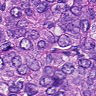
Metastatic tissue present: yes